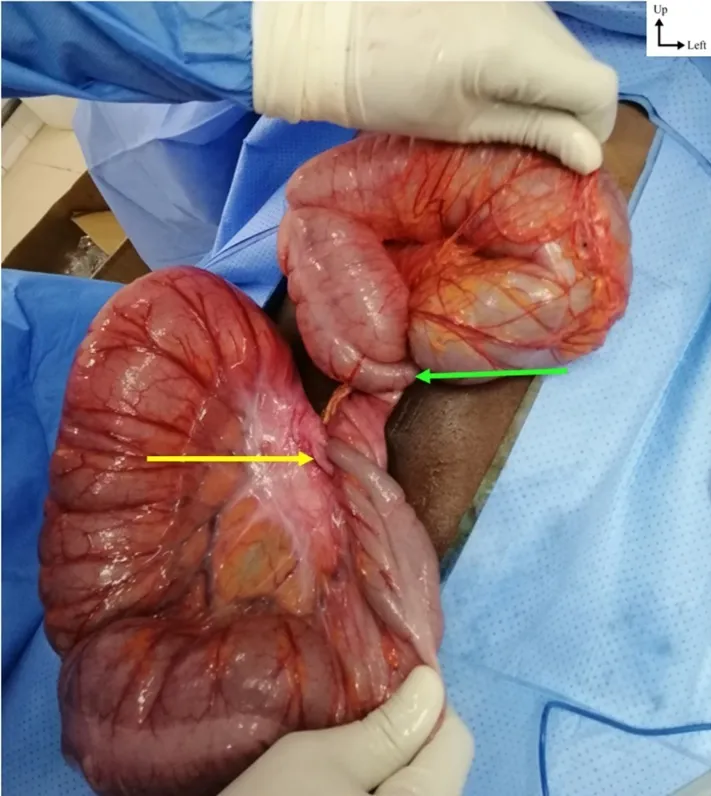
Intraoperative image showing a double volvulus of the sigmoid colon (yellow arrow) and the transverse colon (green arrow).
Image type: medical_photograph (other_medical_photograph)